Question: When profiling my GDI+ project I discovered that the following 'IsLineVisible' function is one of the "hottest" while the drawing and moving objects on my custom panel.
Is there a possibility to optimize it?
'''
Private Function IsLineVisible(ByVal detectorRectangle As Rectangle,
ByVal pen As Pen,
ByVal ParamArray points() As Point) As Boolean
Using path As New GraphicsPath()
path.AddLines(points)
Return IsPathVisible(detectorRectangle, path, pen)
End Using
End Function
' Helper functions '''''''''''''''''''''''''''''''''''''
Private Function IsPathVisible(ByVal detectorRectangle As Rectangle,
ByVal path As GraphicsPath,
ByVal pen As Pen) As Boolean
If Not path.IsPoint Then
path.Widen(pen)
End If
Return IsPathVisible(detectorRectangle, path)
End Function
Private Function IsPathVisible(ByVal detectorRectangle As Rectangle,
ByVal path As GraphicsPath) As Boolean
Using r As New Region(path)
If r.IsVisible(detectorRectangle) Then
Return True
Else
Return False
End If
End Using
End Function
'''

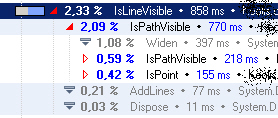
Answer: '''
public bool AreLinesVisible(Point[] p, int width, Rectangle rect)
{
for (var i = 1; i < p.Length; i++)
if (IsLineVisible(p[i - 1], p[i], width, rect))
return true;
return false;
}
'''
to include thickness/width.
This is completely untested code, but it should give you the for a hyper-fast solution with no expensive framwork calls:
'''
public bool IsLineVisible(Point p1, Point p2, int width, Rectangle rect)
{
var a = Math.Atan2(p1.Y - p2.Y, p1.X - p2.X) + Math.PI/2;
var whalf = (width + 1)*0.5;
var dx = (int) Math.Round(whalf*Math.Sin(a));
var dy = (int) Math.Round(whalf*Math.Cos(a));
return IsLineVisible( new Point(p1.X - dx, p1.Y - dy), new Point(p2.X - dx, p2.Y - dy), rect)
|| IsLineVisible( new Point(p1.X + dx, p1.Y + dy), new Point(p2.X + dx, p2.Y + dy), rect);
}
public bool IsLineVisible(Point p1, Point p2, Rectangle rect)
{
if (p1.X > p2.X) // make sure p1 is the leftmost point
return IsLineVisible(p2, p1, rect);
if (rect.Contains(p1) || rect.Contains(p2))
return true; // one or both end-points within the rect -> line is visible
//if both points are simultaneously left or right or above or below -> line is NOT visible
if (p1.X < rect.X && p2.X < rect.X)
return false;
if (p1.X >= rect.Right && p2.X >= rect.Right)
return false;
if (p1.Y < rect.Y && p2.Y < rect.Y)
return false;
if (p1.Y >= rect.Bottom && p2.Y >= rect.Bottom)
return false;
// now recursivley break down the line in two part and see what happens
// (this is an approximation...)
var pMiddle = new Point((p1.X + p2.X)/2, (p1.Y + p2.Y)/2);
return IsLineVisible(p1, new Point(pMiddle.X - 1, pMiddle.Y), rect)
|| IsLineVisible(new Point(pMiddle.X + 1, pMiddle.Y), p2, rect);
}
'''